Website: walmart
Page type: address-validator
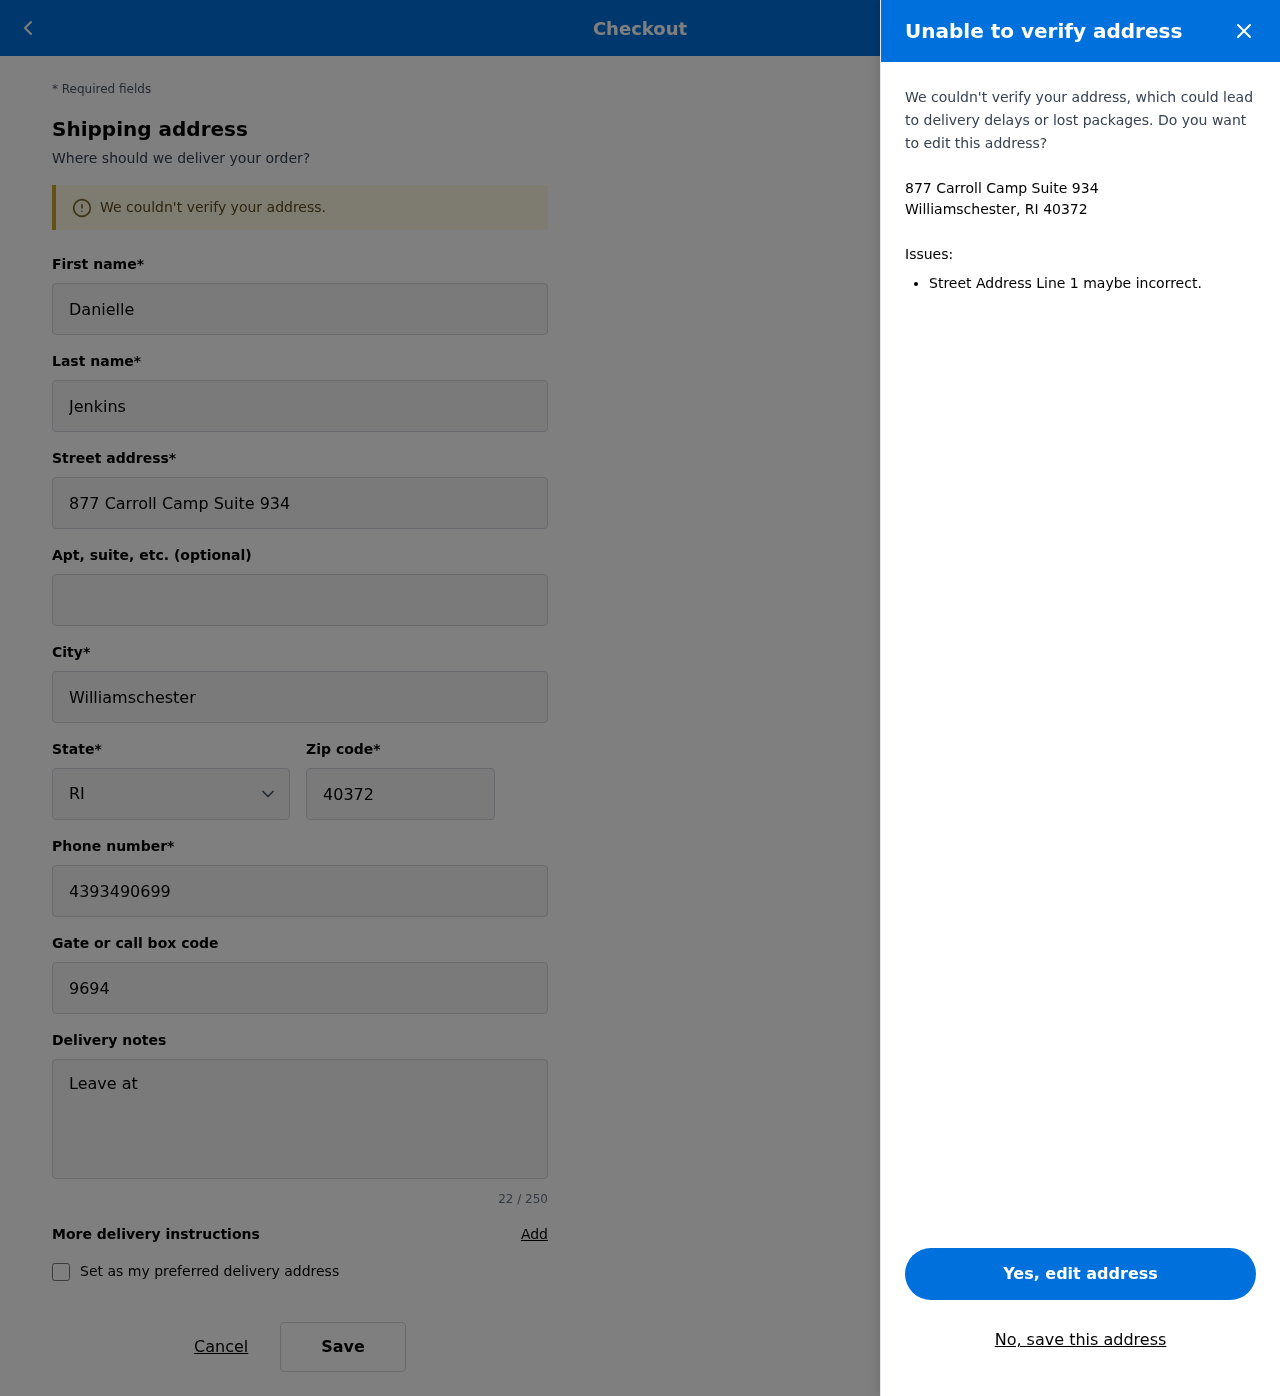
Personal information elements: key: PII_CITY_STATE_ZIP
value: Williamschester, RI 40372
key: PII_DELIVERY_INSTRUCTIONS
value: Leave at side entrance
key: PII_STATE_ABBR
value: RI
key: PII_STREET
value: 877 Carroll Camp Suite 934
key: PII_FIRSTNAME
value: Danielle
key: PII_LASTNAME
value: Jenkins
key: PII_CITY
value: Williamschester
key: PII_POSTCODE
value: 40372
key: PII_PHONE
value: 4393490699
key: PII_SECURITY_CODE
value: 9694